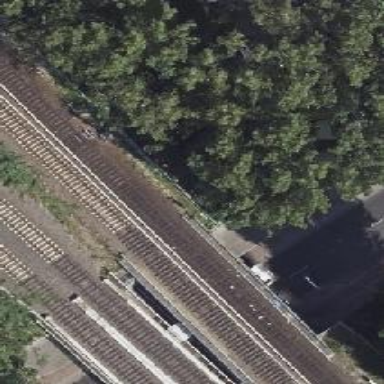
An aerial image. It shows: Bridge for light rail electrified railway.